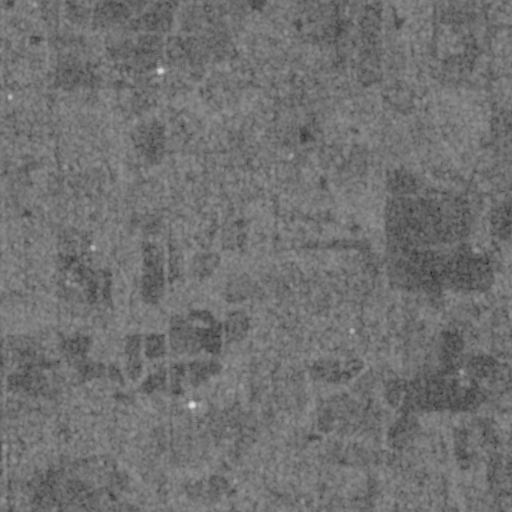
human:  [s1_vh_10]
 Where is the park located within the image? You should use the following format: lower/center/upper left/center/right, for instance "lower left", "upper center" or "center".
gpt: The park is located in the lower left of the image.
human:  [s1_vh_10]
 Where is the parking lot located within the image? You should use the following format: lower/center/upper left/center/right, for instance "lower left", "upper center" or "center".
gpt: The parking lot is located in the center left of the image.
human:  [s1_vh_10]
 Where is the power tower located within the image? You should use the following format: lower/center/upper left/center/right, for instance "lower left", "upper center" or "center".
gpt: The power tower is located in the upper right of the image.
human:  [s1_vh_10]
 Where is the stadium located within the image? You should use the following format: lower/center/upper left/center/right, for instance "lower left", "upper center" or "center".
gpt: The stadium is located in the lower left of the image.
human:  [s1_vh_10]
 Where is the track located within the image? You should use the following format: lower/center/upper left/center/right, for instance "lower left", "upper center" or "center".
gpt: The track is located in the lower left of the image.
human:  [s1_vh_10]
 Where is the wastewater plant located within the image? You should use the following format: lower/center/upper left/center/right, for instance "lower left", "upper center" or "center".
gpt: The wastewater plant is located in the lower right of the image.
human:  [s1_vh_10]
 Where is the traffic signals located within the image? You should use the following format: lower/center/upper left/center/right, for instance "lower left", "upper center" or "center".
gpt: The traffic signals is located in the center left of the image.
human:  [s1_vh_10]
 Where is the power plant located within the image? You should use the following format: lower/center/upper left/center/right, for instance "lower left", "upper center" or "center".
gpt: There is no power plant in the image.

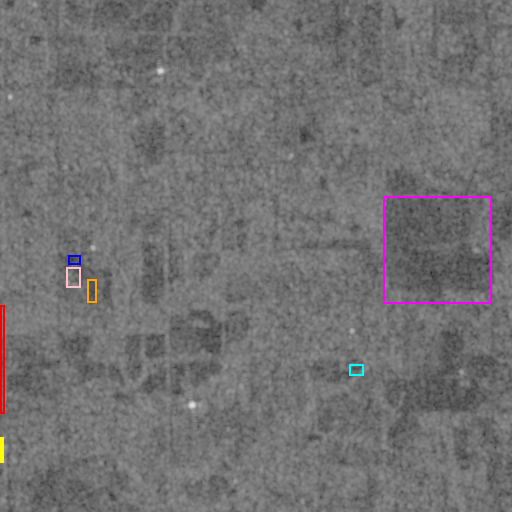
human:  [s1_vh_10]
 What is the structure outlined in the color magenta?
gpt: The structure outlined in magenta is a crop field.
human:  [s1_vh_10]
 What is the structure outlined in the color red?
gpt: The structure outlined in red is a park.
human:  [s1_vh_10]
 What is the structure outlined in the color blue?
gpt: The structure outlined in blue is a parking lot.
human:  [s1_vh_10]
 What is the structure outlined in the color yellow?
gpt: The structure outlined in yellow is a stadium.
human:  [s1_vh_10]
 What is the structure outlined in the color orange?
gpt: The structure outlined in orange is a track.
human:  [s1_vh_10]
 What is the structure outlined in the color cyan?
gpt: The structure outlined in cyan is a wastewater plant.
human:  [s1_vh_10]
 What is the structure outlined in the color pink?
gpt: The structure outlined in pink is a building.
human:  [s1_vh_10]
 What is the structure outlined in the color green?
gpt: There is no green outline.